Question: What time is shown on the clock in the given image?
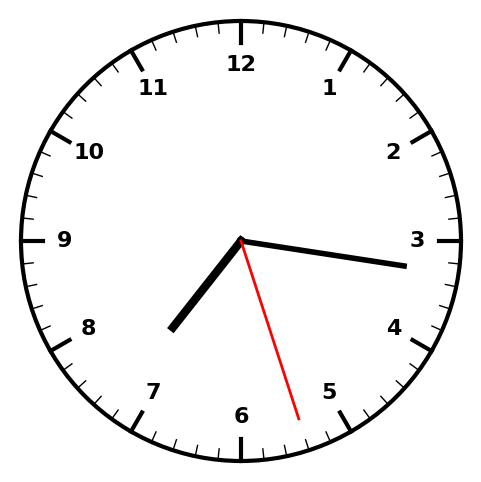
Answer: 07:16:27